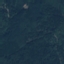
Land use / land cover class: Forest